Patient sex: M
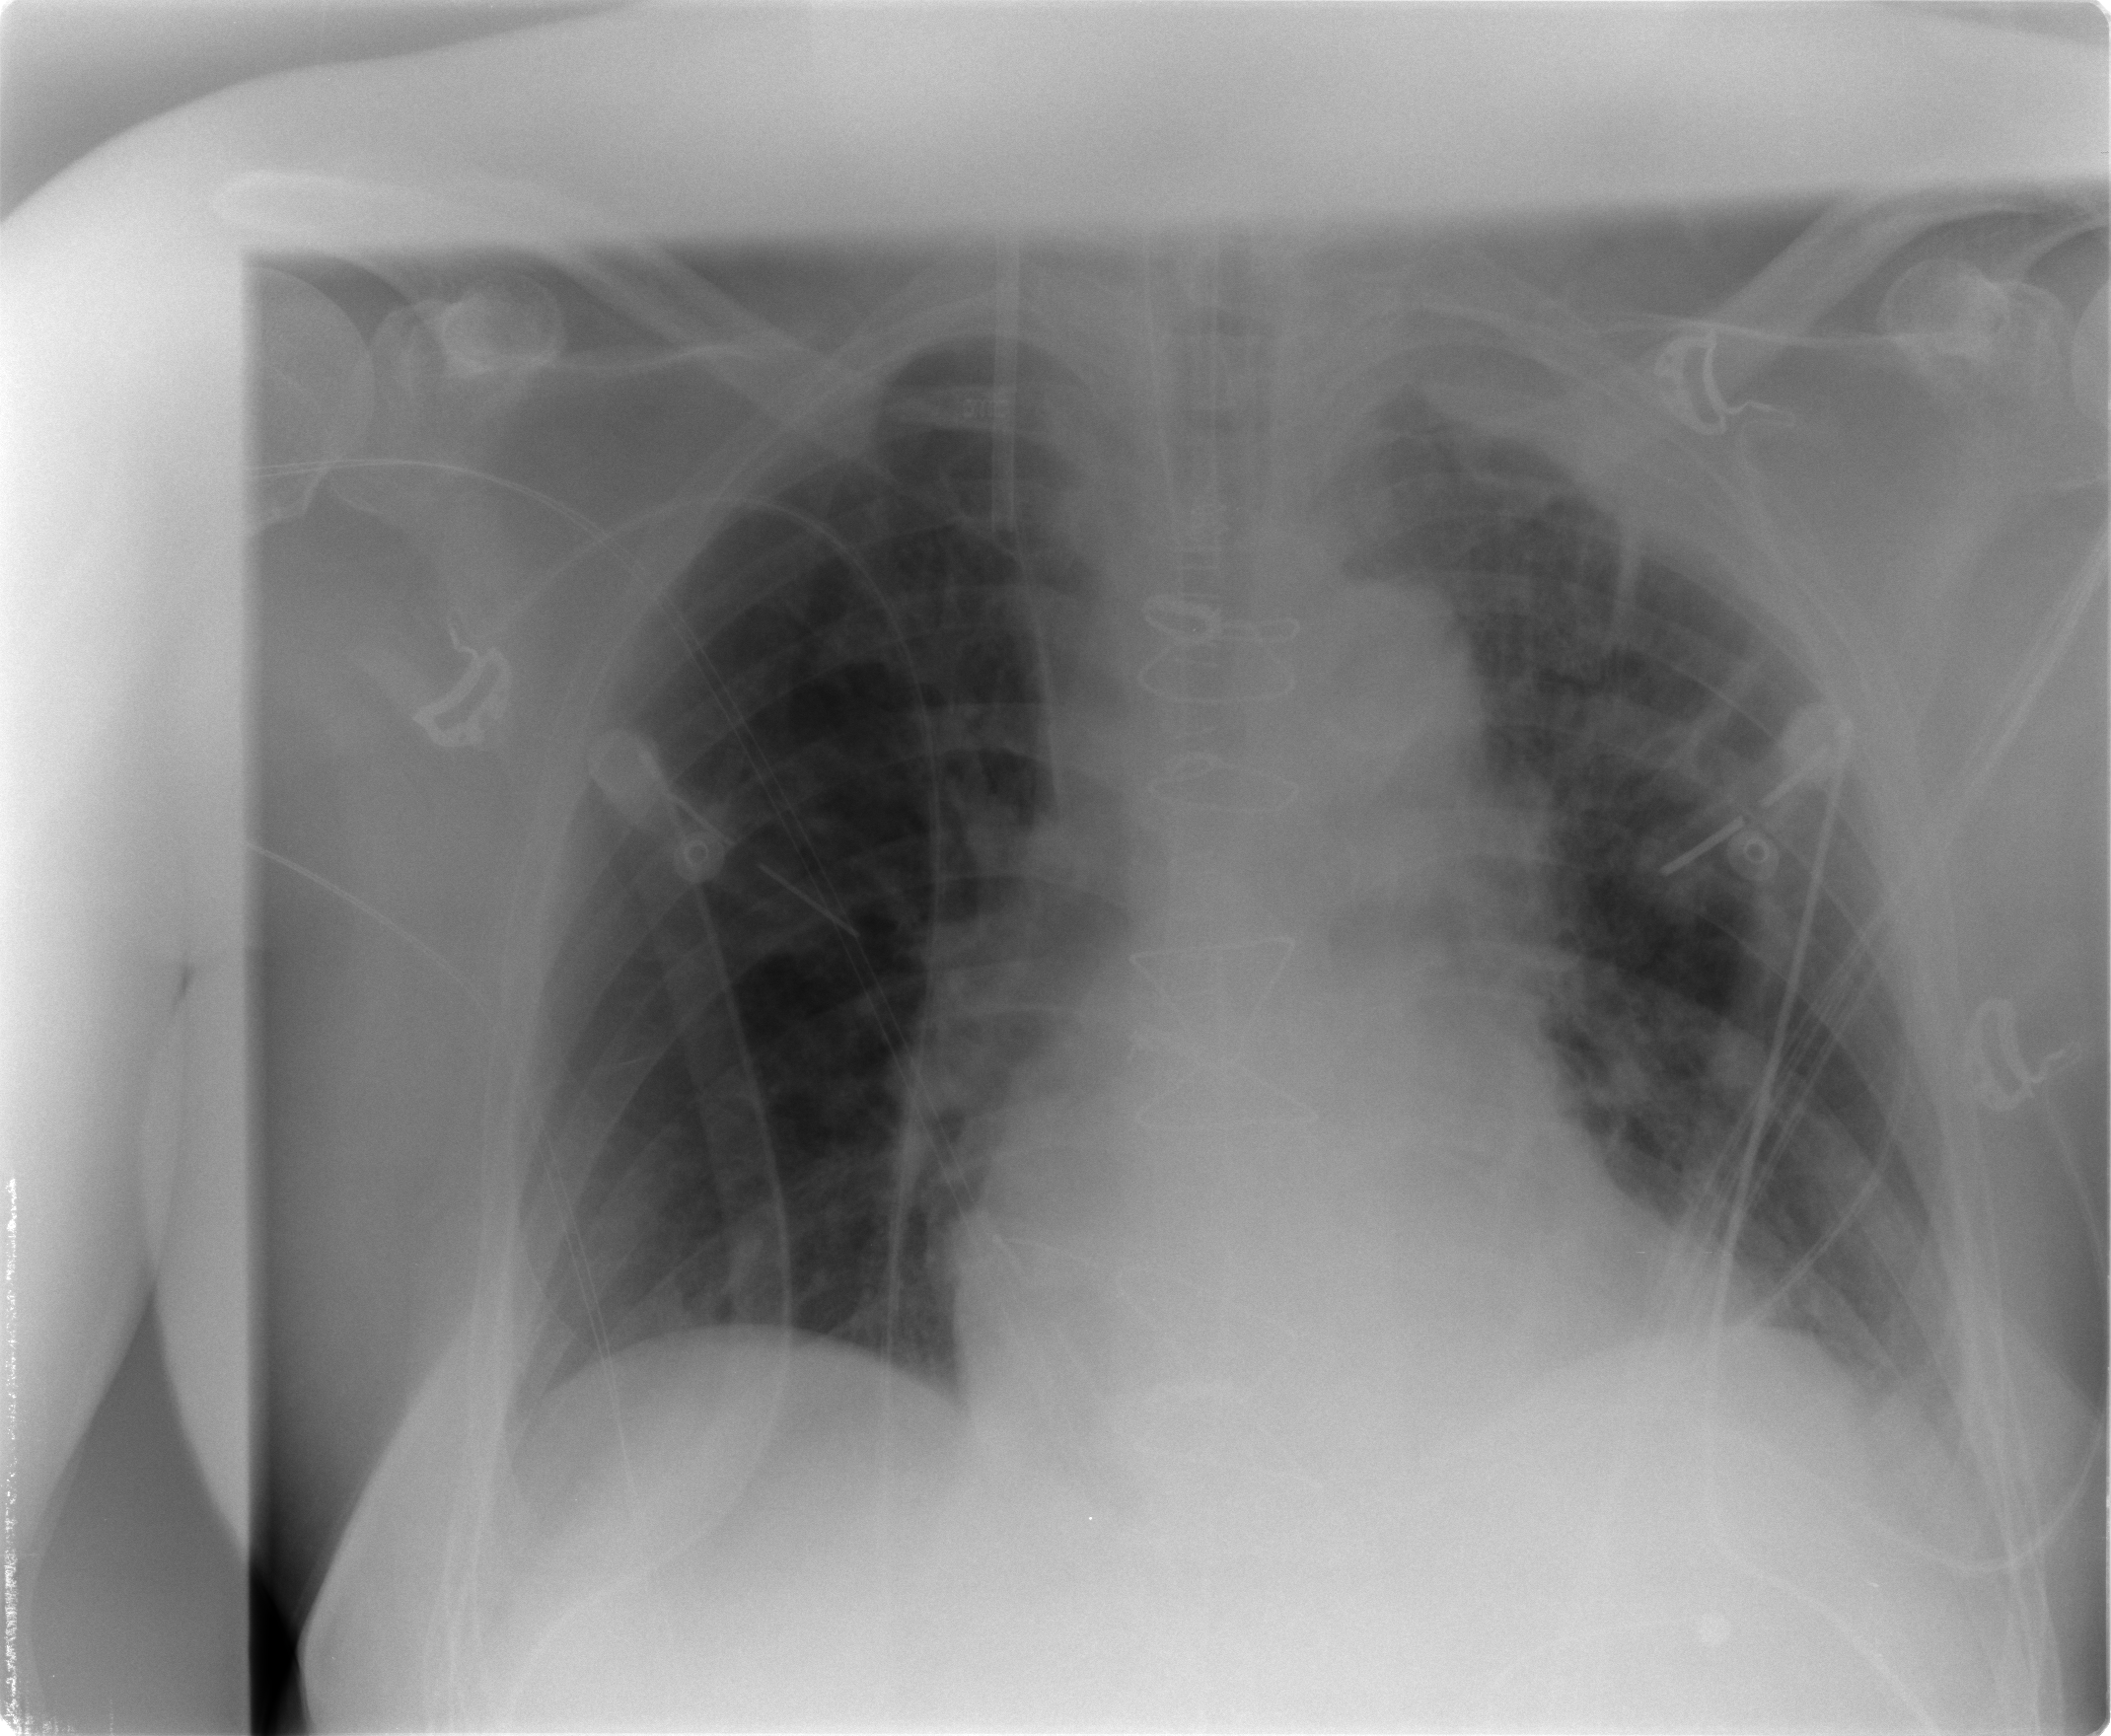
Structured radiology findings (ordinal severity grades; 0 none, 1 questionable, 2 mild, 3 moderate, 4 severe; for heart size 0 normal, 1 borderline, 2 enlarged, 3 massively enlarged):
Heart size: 1
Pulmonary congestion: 2
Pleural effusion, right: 1
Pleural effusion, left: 1
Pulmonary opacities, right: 0
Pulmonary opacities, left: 2
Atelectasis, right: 1
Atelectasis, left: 2